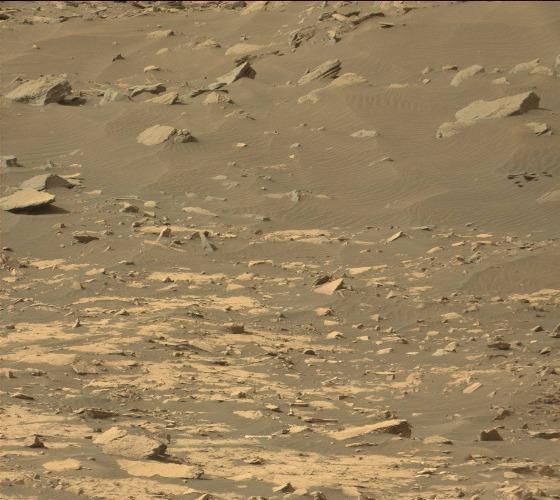
Terrain classes present: Bedrock, Gravel / Sand / Soil, Rock, Shadow